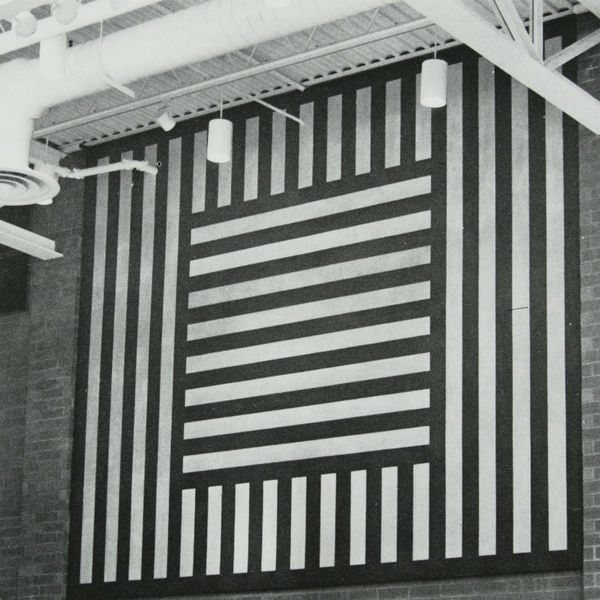
Titel: Installation Civil Activities Center, Davenport - Square within six-inch (15 cm) wide alternating parallel bands of lines
Künstler: Sol Lewitt
Standort: Davenport
Institution: Civic Activities Center
Schlagwörter: weiß, holz, lampe, lampen, schwarz, wand, steine, gitter, decke, mauer, ziegel, linien, dekoration, gestreift, streifen, balken, striche, foto, fotografie, parallel, kabel, deko, schwarz weiss, strich, holzdecke, photo, senkrecht, ausstellung, konstruktion, horizontal, waagerecht, wandbild, verstrebungen, streben, quadrat, viereck, schwar, installation, strebe, holzbalken, parallelen, verstrebung, ziegelmauer, dachkonstruktion, waagrecht, gesteift, abwechselnd, kunst am bau, waagerrecht, wagrecht